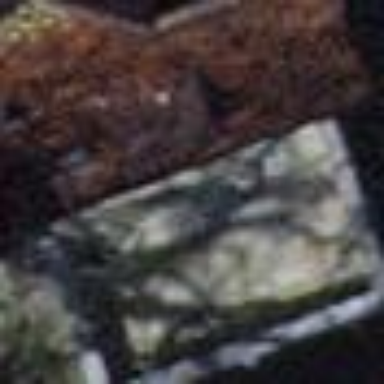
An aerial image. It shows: Garage.